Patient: sex F, age 36
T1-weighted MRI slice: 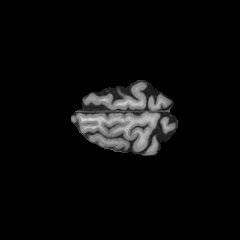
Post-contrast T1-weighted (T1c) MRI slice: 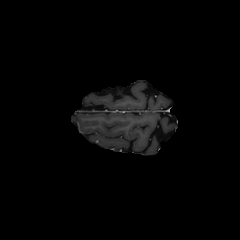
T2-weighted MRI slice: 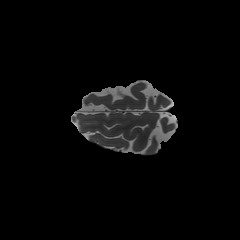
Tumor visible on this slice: no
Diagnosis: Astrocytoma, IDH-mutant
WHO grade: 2